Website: lowes
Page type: customer-info-address
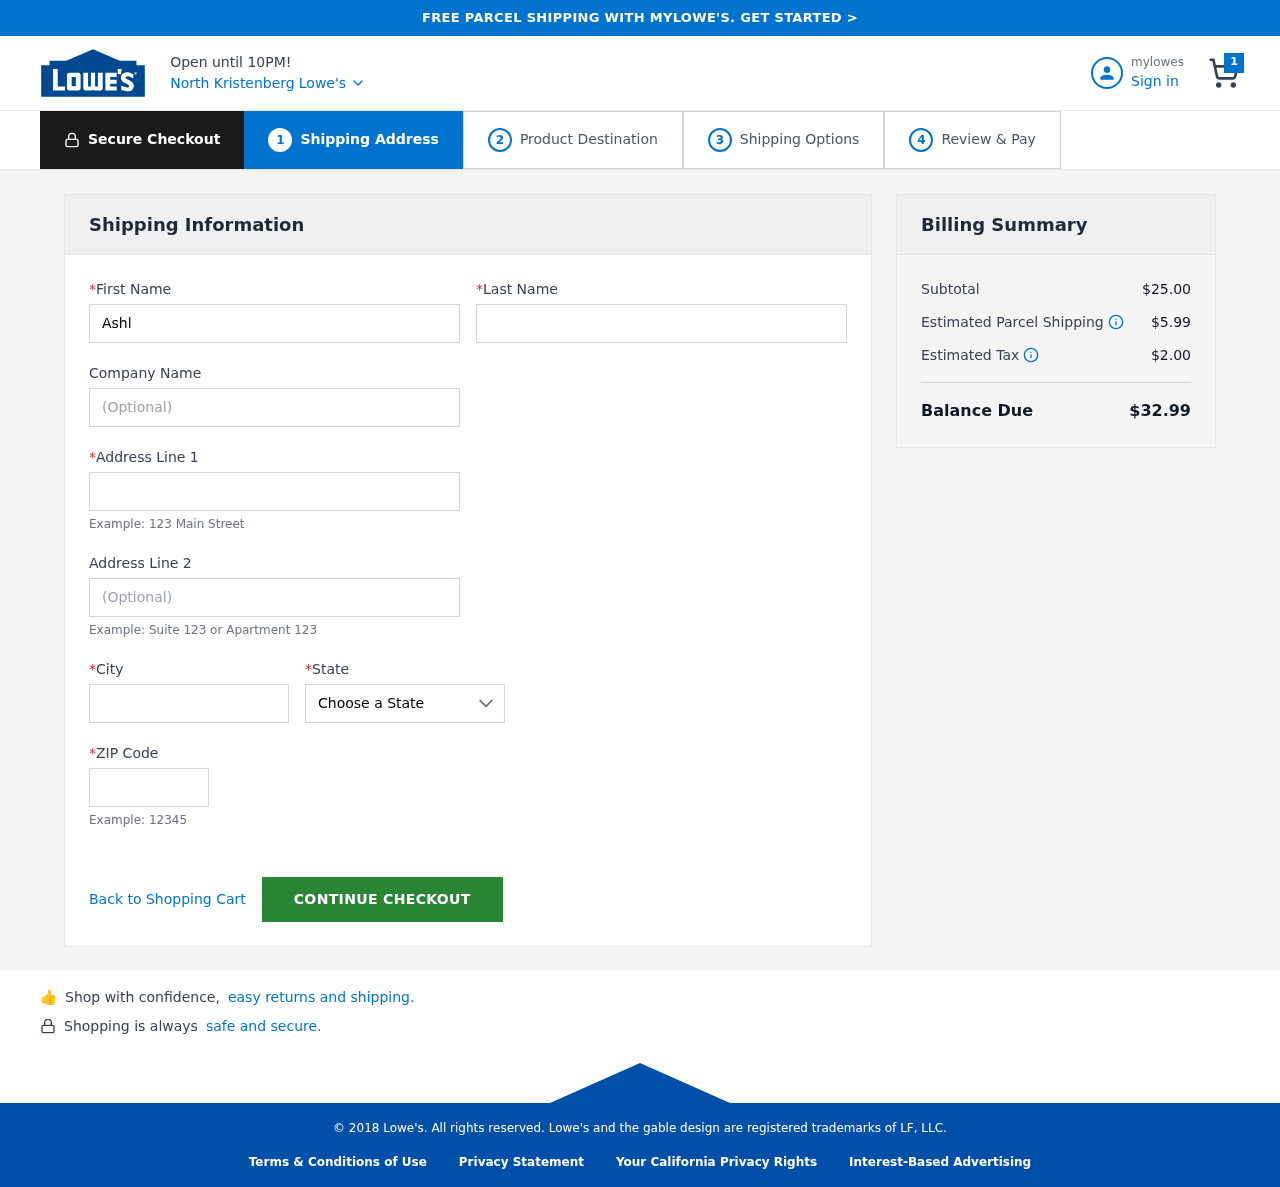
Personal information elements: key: PII_CITY
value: North Kristenberg
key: PII_FIRSTNAME
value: Ashley
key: PII_LASTNAME
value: Russell
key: PII_POSTCODE
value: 20983
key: PII_STATE
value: Hawaii
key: PII_STREET
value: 506 Gregory Crest Suite 109
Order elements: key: ORDER_NUM_ITEMS
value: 1
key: ORDER_SUBTOTAL
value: $25.00
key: ORDER_SHIPPING_COST
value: $5.99
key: ORDER_TAX
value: $2.00
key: ORDER_TOTAL
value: $32.99